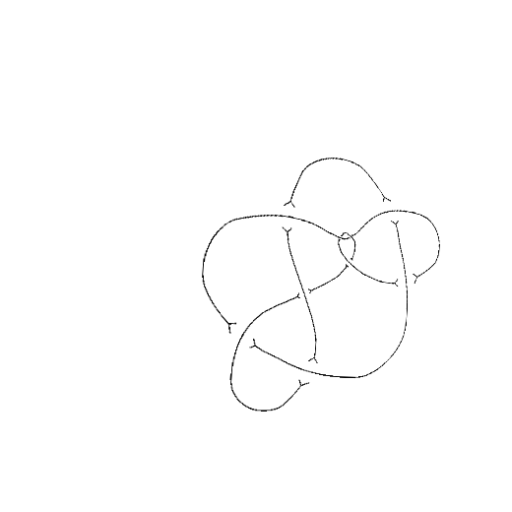
Crossing number: 9